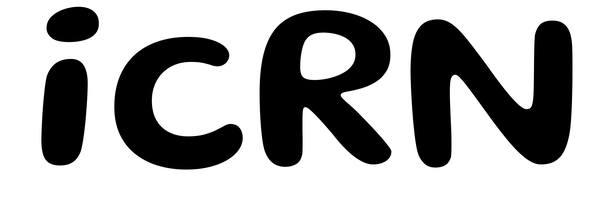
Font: Gluten_Medium